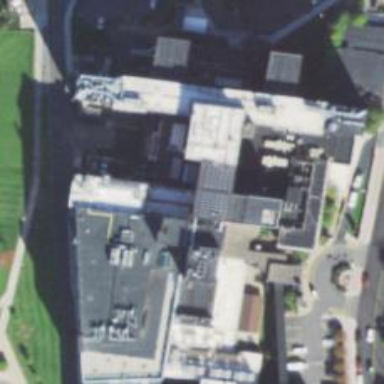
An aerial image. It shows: Hospital providing healthcare services.